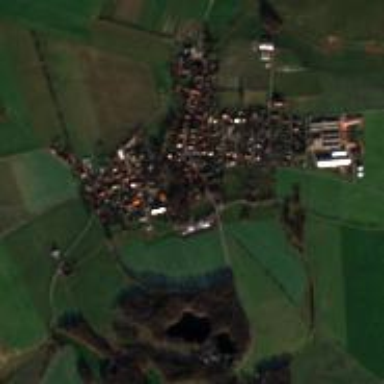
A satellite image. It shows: Village.